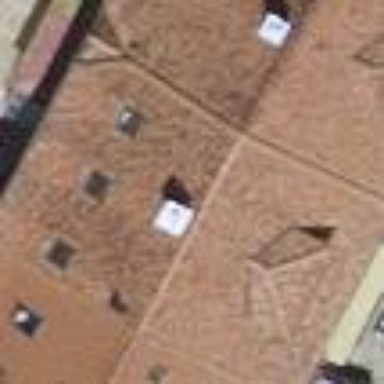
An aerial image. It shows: Residential building with roof made of maroon roof tiles.